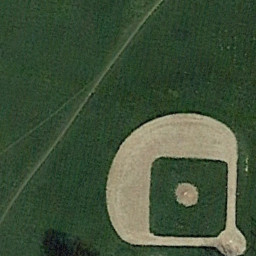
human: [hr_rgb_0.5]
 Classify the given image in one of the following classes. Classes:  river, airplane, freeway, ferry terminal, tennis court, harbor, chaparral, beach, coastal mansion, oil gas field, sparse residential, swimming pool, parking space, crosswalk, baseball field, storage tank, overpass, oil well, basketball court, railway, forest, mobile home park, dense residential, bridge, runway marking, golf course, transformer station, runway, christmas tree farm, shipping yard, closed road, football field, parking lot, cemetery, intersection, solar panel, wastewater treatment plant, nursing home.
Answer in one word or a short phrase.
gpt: baseball field